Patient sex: F
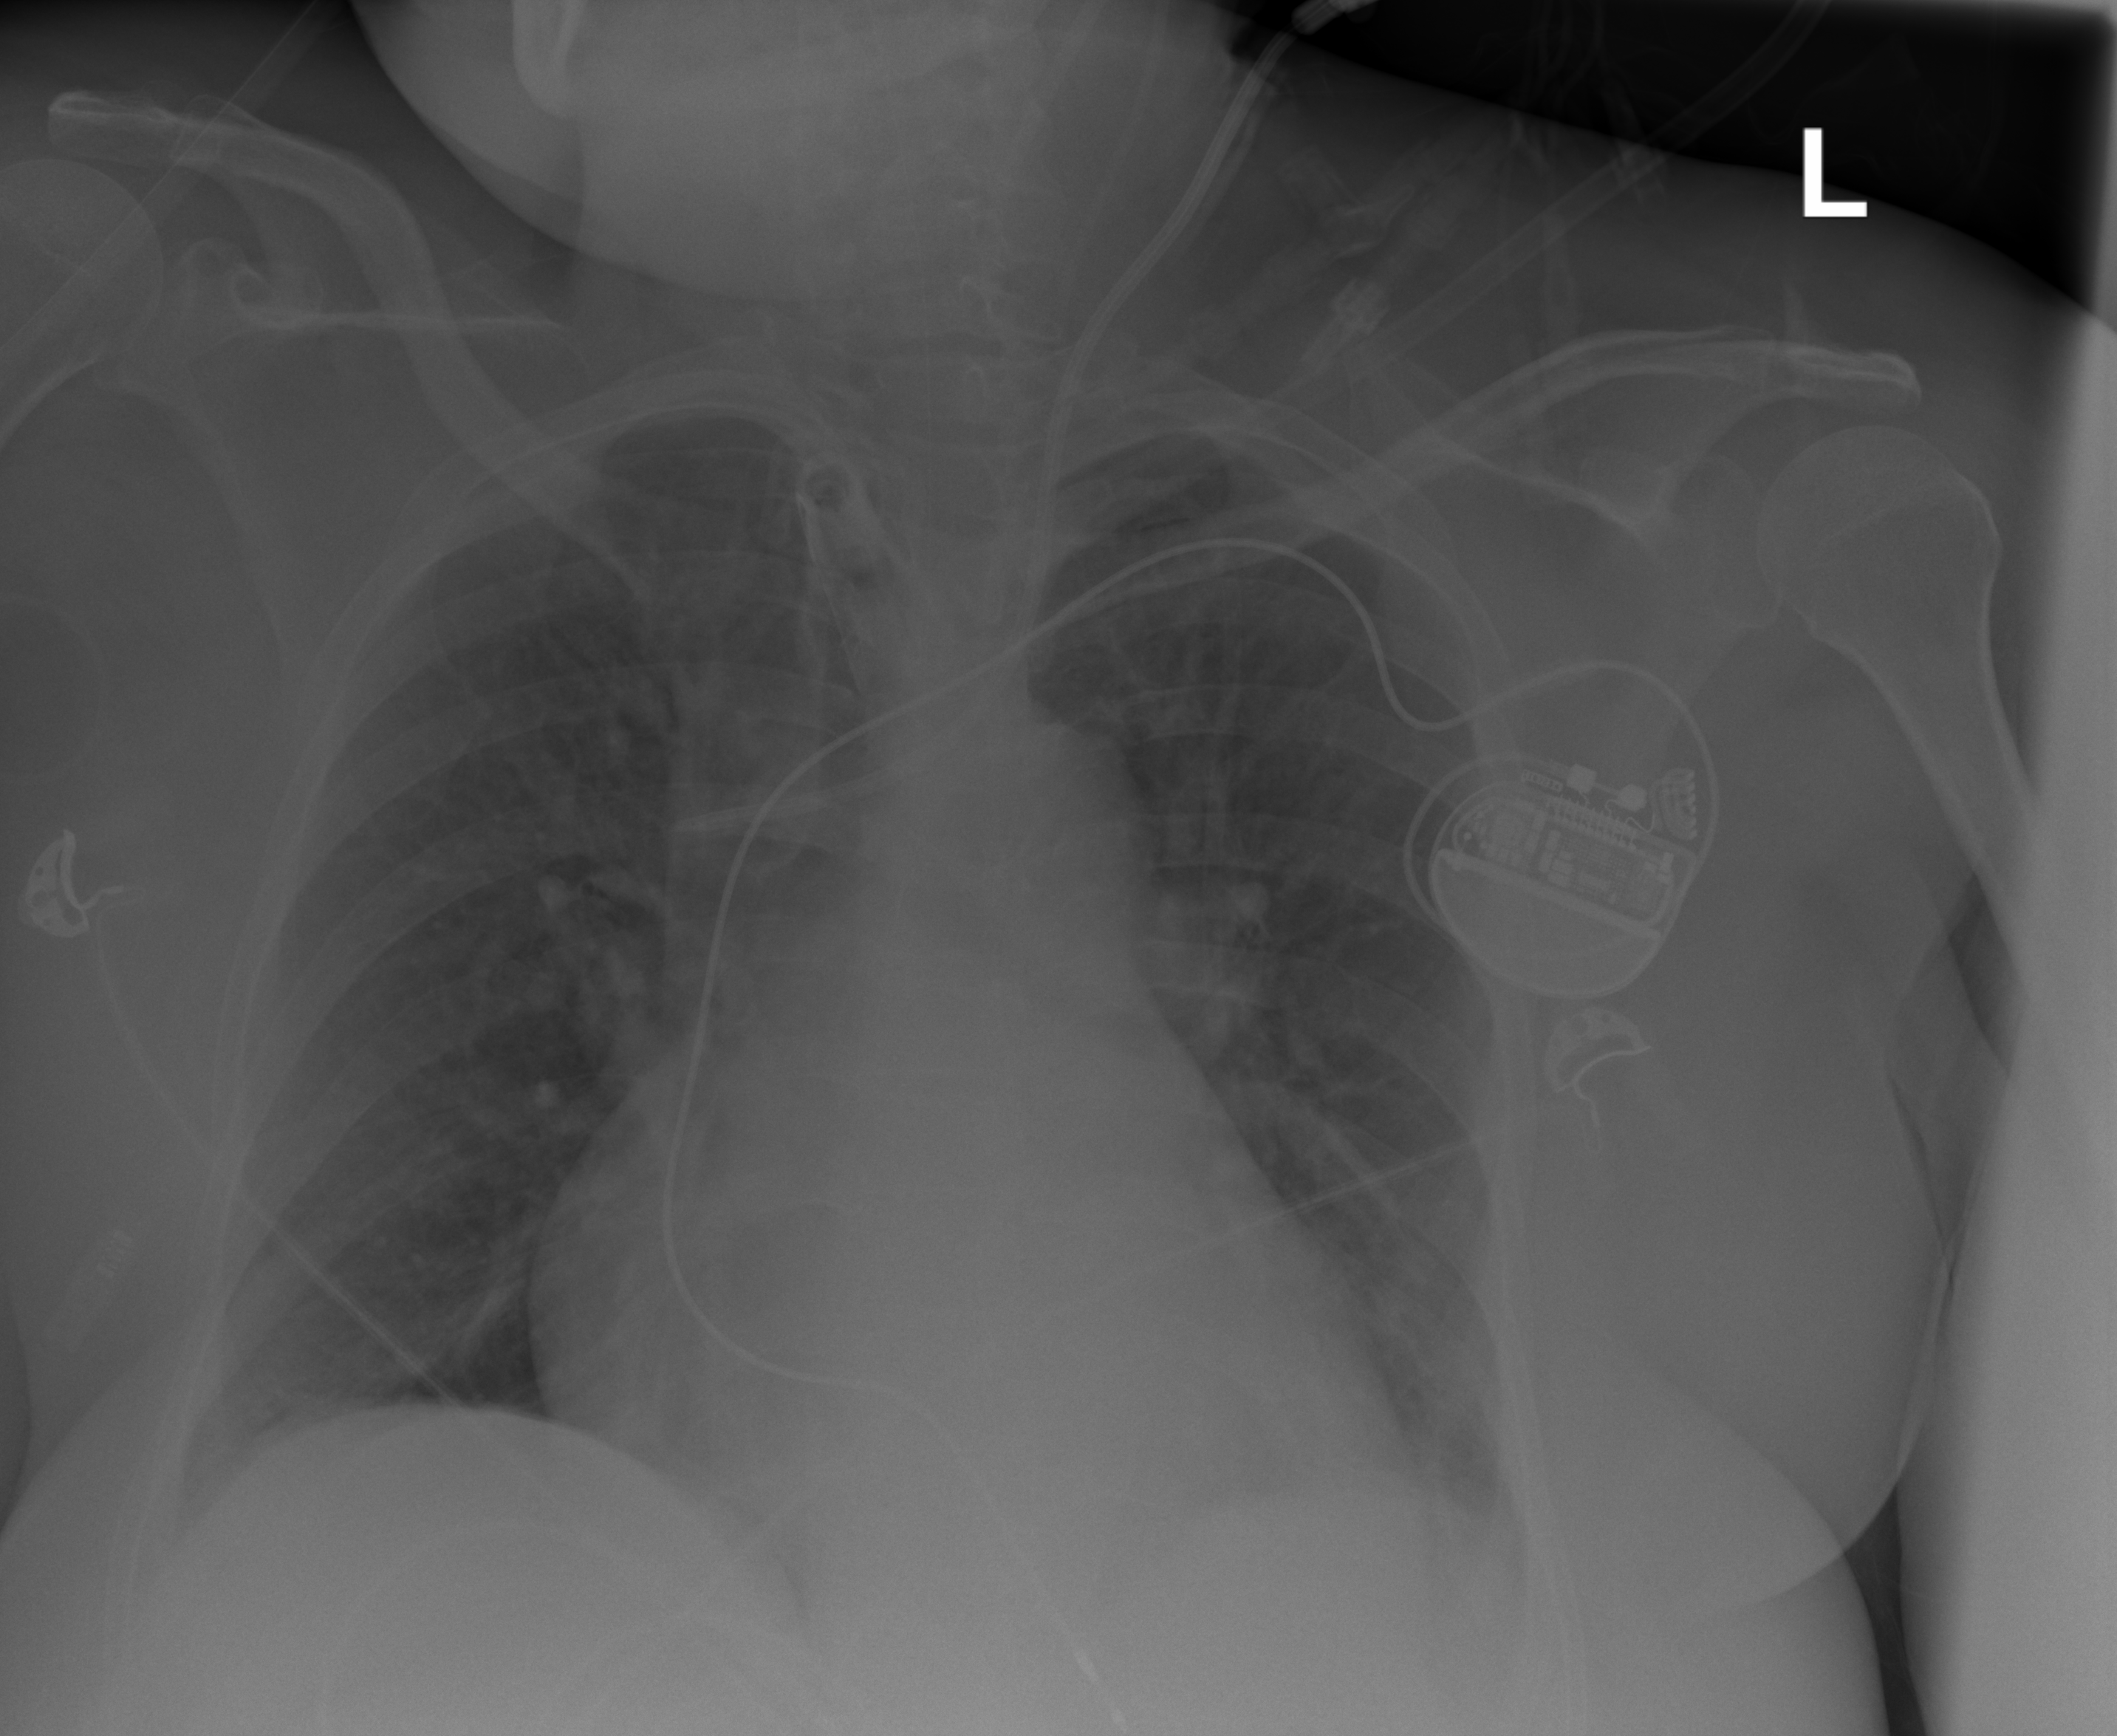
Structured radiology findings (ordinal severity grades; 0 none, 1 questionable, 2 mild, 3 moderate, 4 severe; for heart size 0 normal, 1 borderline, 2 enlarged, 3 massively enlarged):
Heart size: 2
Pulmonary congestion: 2
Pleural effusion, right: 2
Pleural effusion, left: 2
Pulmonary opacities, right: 0
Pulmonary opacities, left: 0
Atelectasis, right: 2
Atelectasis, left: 2